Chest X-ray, PA view. Patient: 46 years old, sex F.
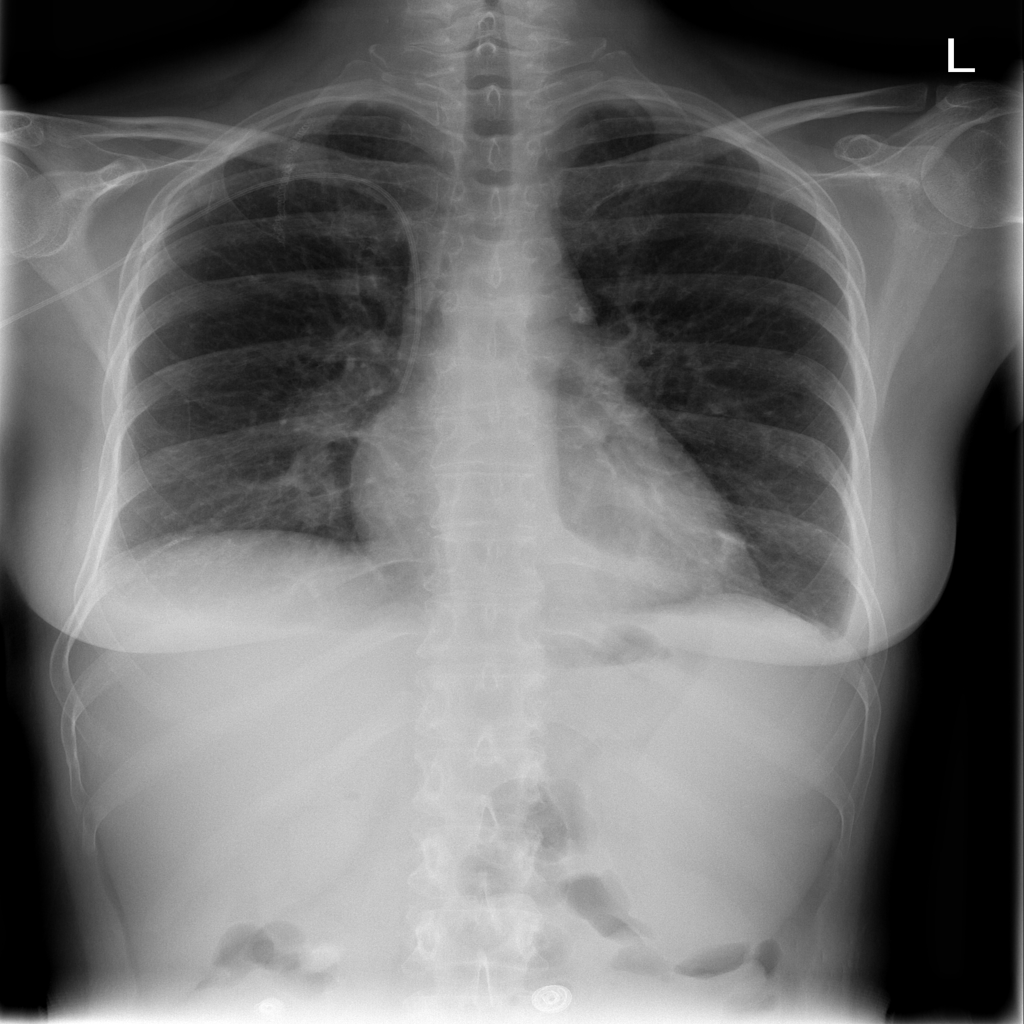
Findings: Effusion